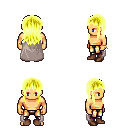
a pixel art fantasy rpg character, male body template, human, tanned skin, gray cape, gold greaves, gold unkempt hairstyle, bracelets, brown shoes, four views (front, back, left, right), 2x2 character sprite sheet, small pixel art, hard edges, no anti-aliasing